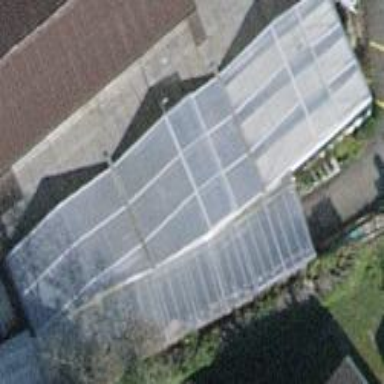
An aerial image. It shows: Greenhouse.